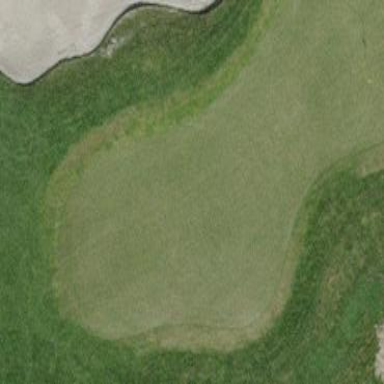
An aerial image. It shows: Picturesque green golfing area with grass land use.